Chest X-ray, PA view. Patient: 56 years old, sex M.
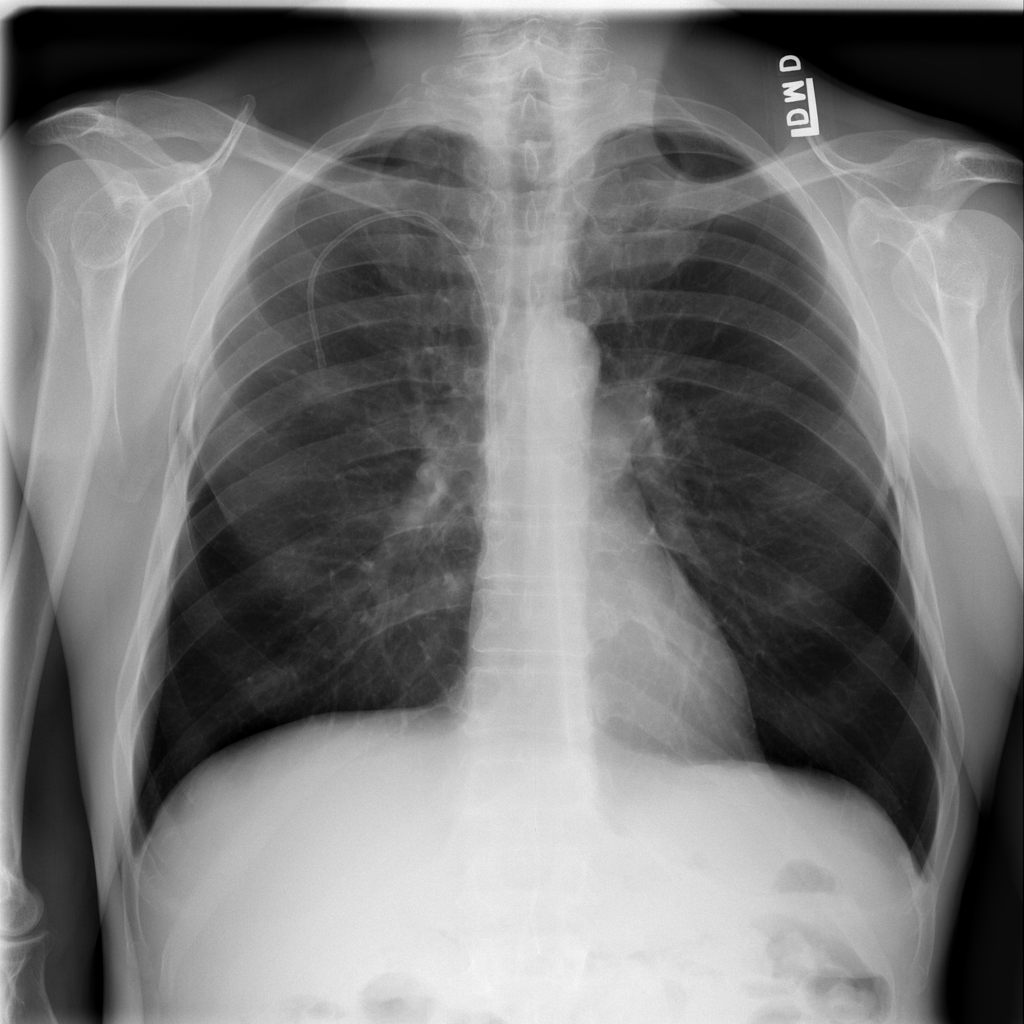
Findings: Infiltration